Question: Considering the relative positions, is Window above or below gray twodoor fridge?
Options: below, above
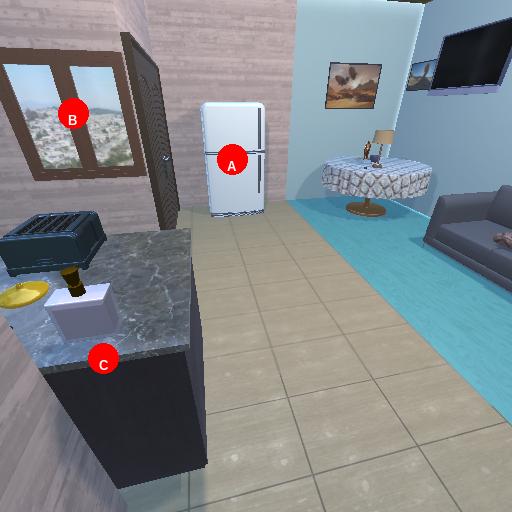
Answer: below